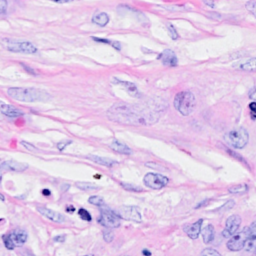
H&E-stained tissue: Breast